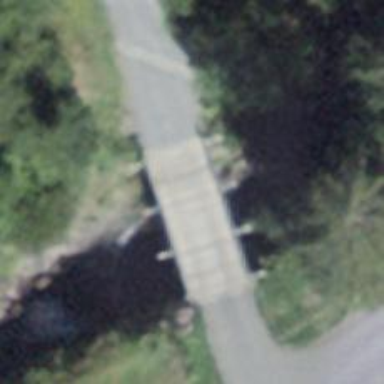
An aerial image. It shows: Unclassified road with bridge.